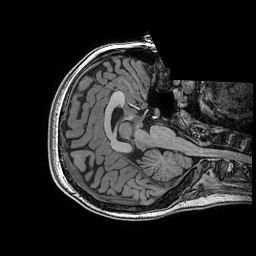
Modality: T1w
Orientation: axial
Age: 19
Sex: female
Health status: healthy